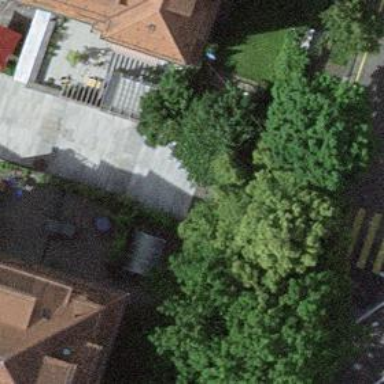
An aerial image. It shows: Set of steps made of paving stones.